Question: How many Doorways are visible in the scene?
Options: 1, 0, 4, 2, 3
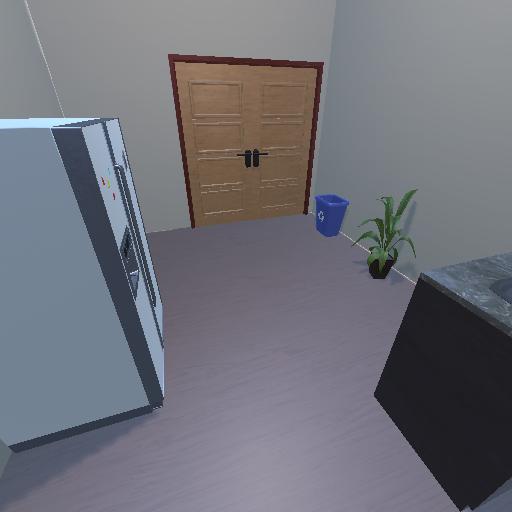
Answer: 1